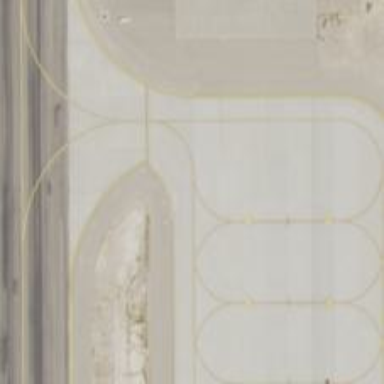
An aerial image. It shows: Image of taxiway at airport.